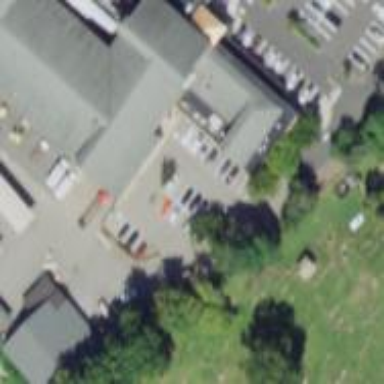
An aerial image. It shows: Hardware shop inside building.